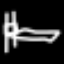
Label: bed